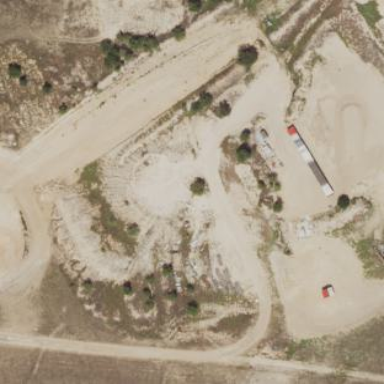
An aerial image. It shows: Shooting range on leisure land pitch.